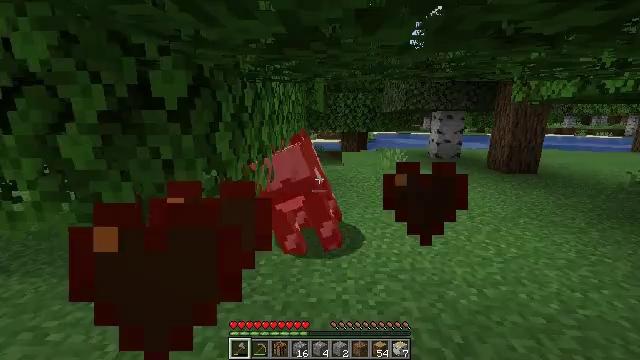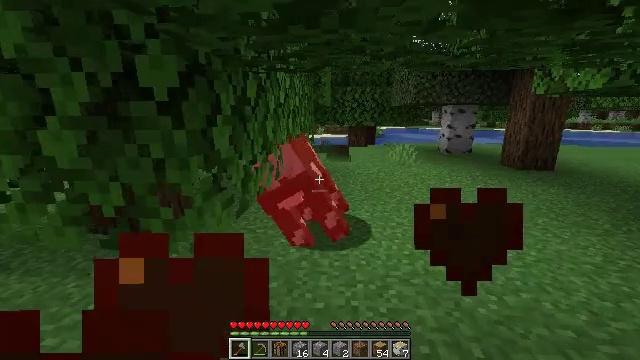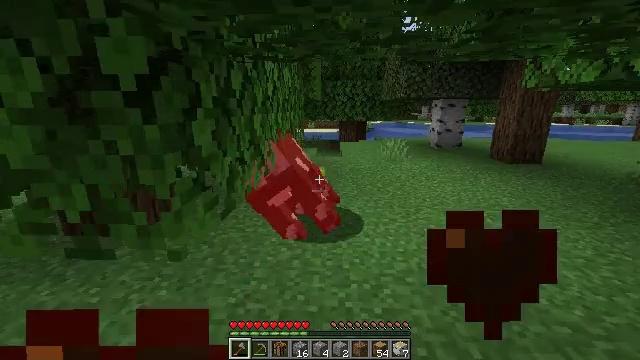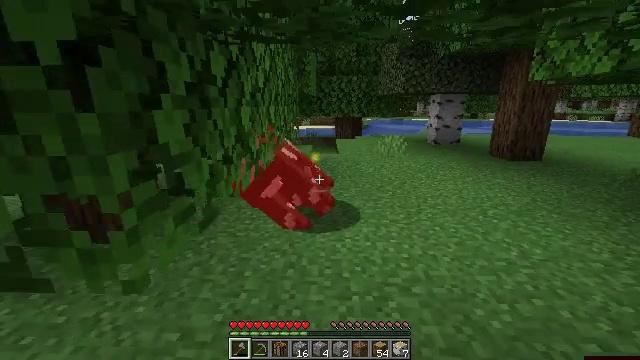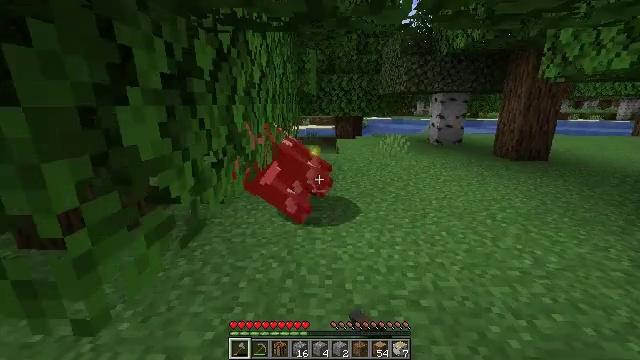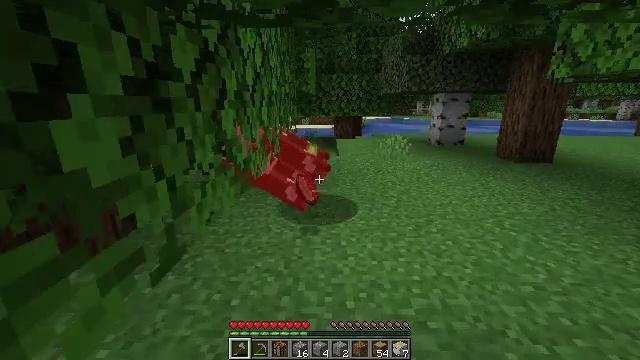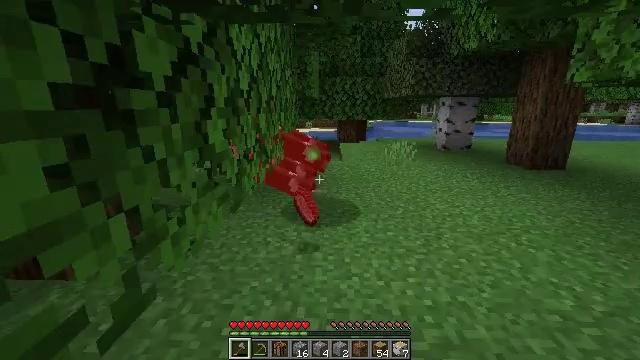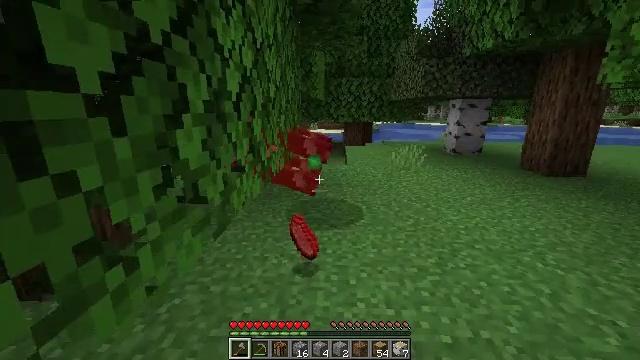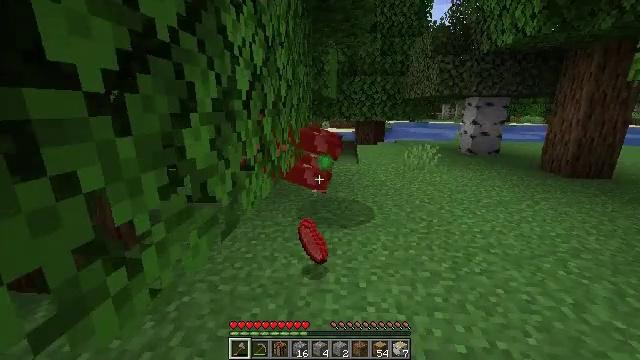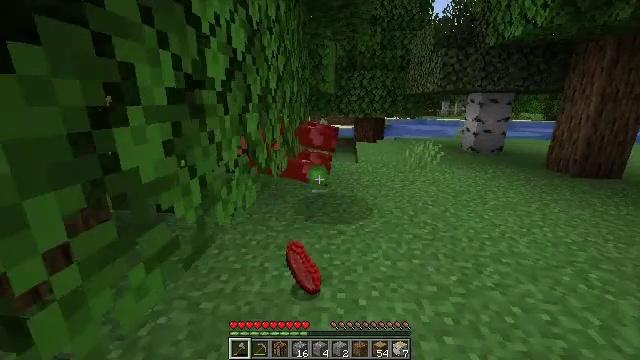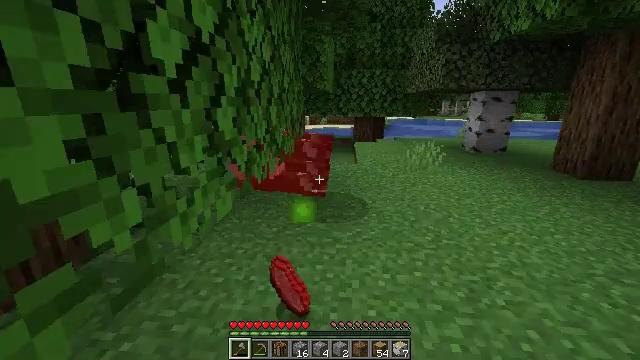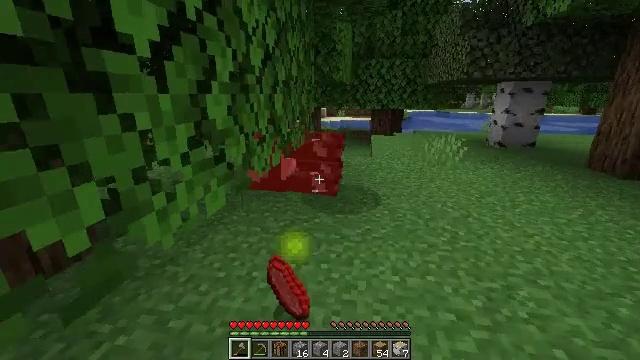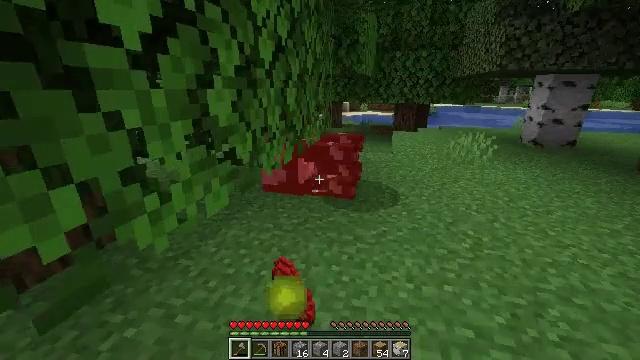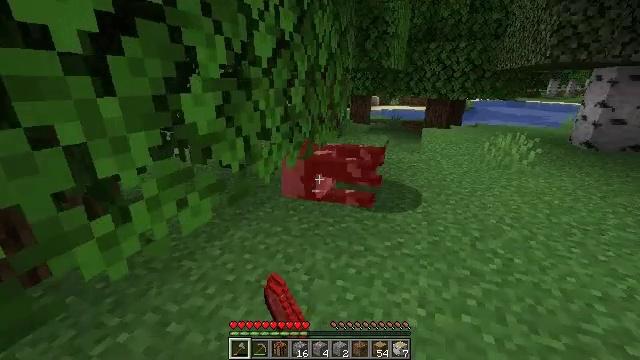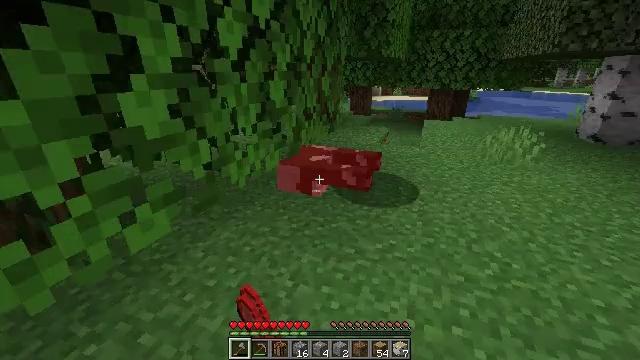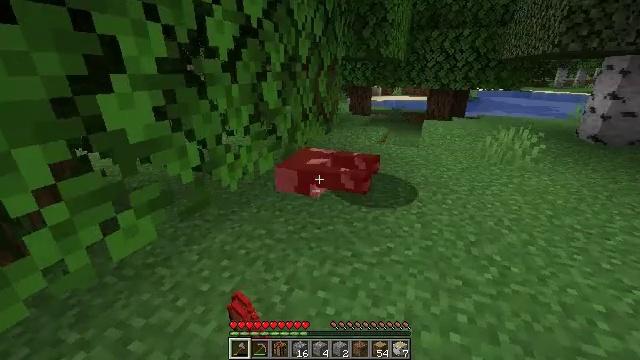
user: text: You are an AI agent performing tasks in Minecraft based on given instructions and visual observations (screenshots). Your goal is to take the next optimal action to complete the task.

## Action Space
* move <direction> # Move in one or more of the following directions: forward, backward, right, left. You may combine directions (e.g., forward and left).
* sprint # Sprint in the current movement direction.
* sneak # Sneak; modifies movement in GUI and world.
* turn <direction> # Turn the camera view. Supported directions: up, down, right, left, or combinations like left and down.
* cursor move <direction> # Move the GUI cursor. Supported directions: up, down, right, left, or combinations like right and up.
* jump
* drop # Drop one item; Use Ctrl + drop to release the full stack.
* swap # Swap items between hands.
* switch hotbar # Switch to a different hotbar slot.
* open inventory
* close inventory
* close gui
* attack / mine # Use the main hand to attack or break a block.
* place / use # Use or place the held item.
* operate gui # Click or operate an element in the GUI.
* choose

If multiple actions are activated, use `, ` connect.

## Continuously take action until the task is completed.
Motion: motion action
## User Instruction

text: Hunt a sheep.
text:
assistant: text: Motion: move forward, turn left and down, attack / mine
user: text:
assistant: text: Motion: move forward, turn right and down
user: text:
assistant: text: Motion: move forward, turn right, attack / mine
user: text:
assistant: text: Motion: move forward, attack / mine
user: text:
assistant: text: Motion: move forward, attack / mine
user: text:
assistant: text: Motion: move forward
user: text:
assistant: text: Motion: move forward, turn left
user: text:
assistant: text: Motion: move forward, turn left
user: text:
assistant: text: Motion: move forward
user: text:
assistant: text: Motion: move forward and move right
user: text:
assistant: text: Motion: move forward and move right, turn left and down
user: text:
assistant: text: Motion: move forward and move right, turn left and down
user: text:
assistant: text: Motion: move forward and move right, turn left and down
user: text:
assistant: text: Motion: move forward and move right, turn down
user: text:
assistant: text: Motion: move forward
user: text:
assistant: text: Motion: move forward
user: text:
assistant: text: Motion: move forward
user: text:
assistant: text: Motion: move forward, turn left
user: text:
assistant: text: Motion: move forward, turn left
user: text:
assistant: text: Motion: move forward, turn left
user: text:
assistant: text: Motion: move forward
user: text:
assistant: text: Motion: move forward and move right, turn left
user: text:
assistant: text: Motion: move forward and move right
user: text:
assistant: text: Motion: move forward and move right, turn left
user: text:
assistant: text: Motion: move forward and move right, turn left
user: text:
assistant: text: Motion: move forward and move right, turn left
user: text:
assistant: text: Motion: move forward and move right, turn left
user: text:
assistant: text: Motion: move forward and move right
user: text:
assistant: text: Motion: move forward and move right
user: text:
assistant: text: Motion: move forward and move right